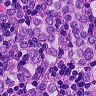
Metastatic tissue present: yes